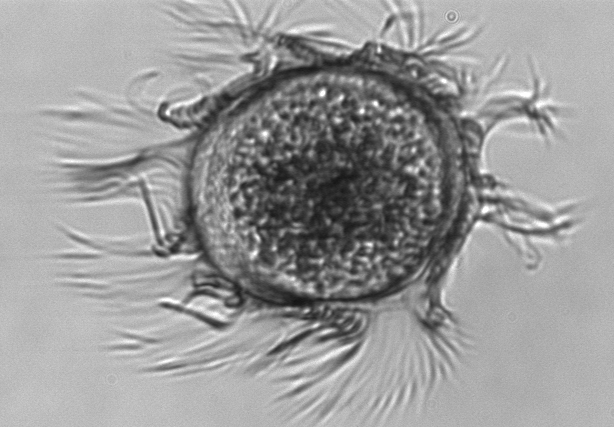
Label: Pelagostrobilidium